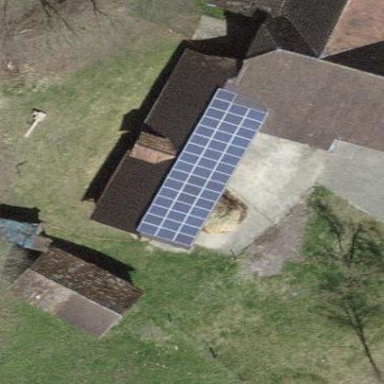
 consisting of solar photovoltaic panels."